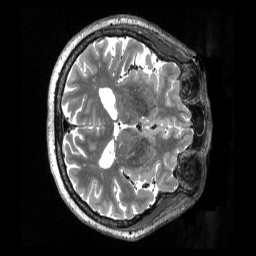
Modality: T2w
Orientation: axial
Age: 68
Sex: female
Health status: healthy
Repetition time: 3.2 s
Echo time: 0.563 s